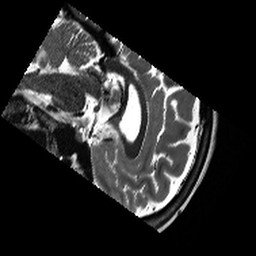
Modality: T2w
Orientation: sagittal
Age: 29
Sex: female
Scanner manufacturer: siemens
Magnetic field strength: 3 T
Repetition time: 13.15 s
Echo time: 0.082 s